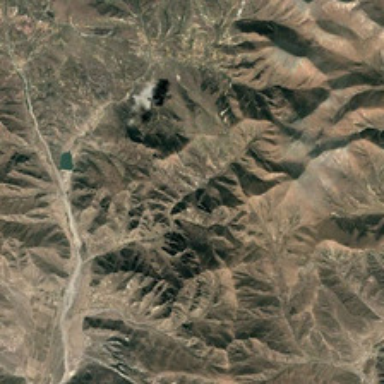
It is a piece of khaki mountain .